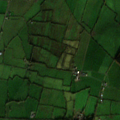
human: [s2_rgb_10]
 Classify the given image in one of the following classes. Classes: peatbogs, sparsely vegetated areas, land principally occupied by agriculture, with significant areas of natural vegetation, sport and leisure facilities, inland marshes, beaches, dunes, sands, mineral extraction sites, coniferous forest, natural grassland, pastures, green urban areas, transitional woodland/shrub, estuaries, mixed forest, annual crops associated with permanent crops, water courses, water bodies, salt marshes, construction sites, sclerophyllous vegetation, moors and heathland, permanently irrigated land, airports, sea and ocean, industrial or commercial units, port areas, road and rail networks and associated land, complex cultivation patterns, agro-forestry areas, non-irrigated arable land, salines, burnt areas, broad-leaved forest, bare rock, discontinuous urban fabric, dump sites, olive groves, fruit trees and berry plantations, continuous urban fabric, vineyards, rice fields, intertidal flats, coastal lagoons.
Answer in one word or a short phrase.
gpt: pastures, transitional woodland/shrub